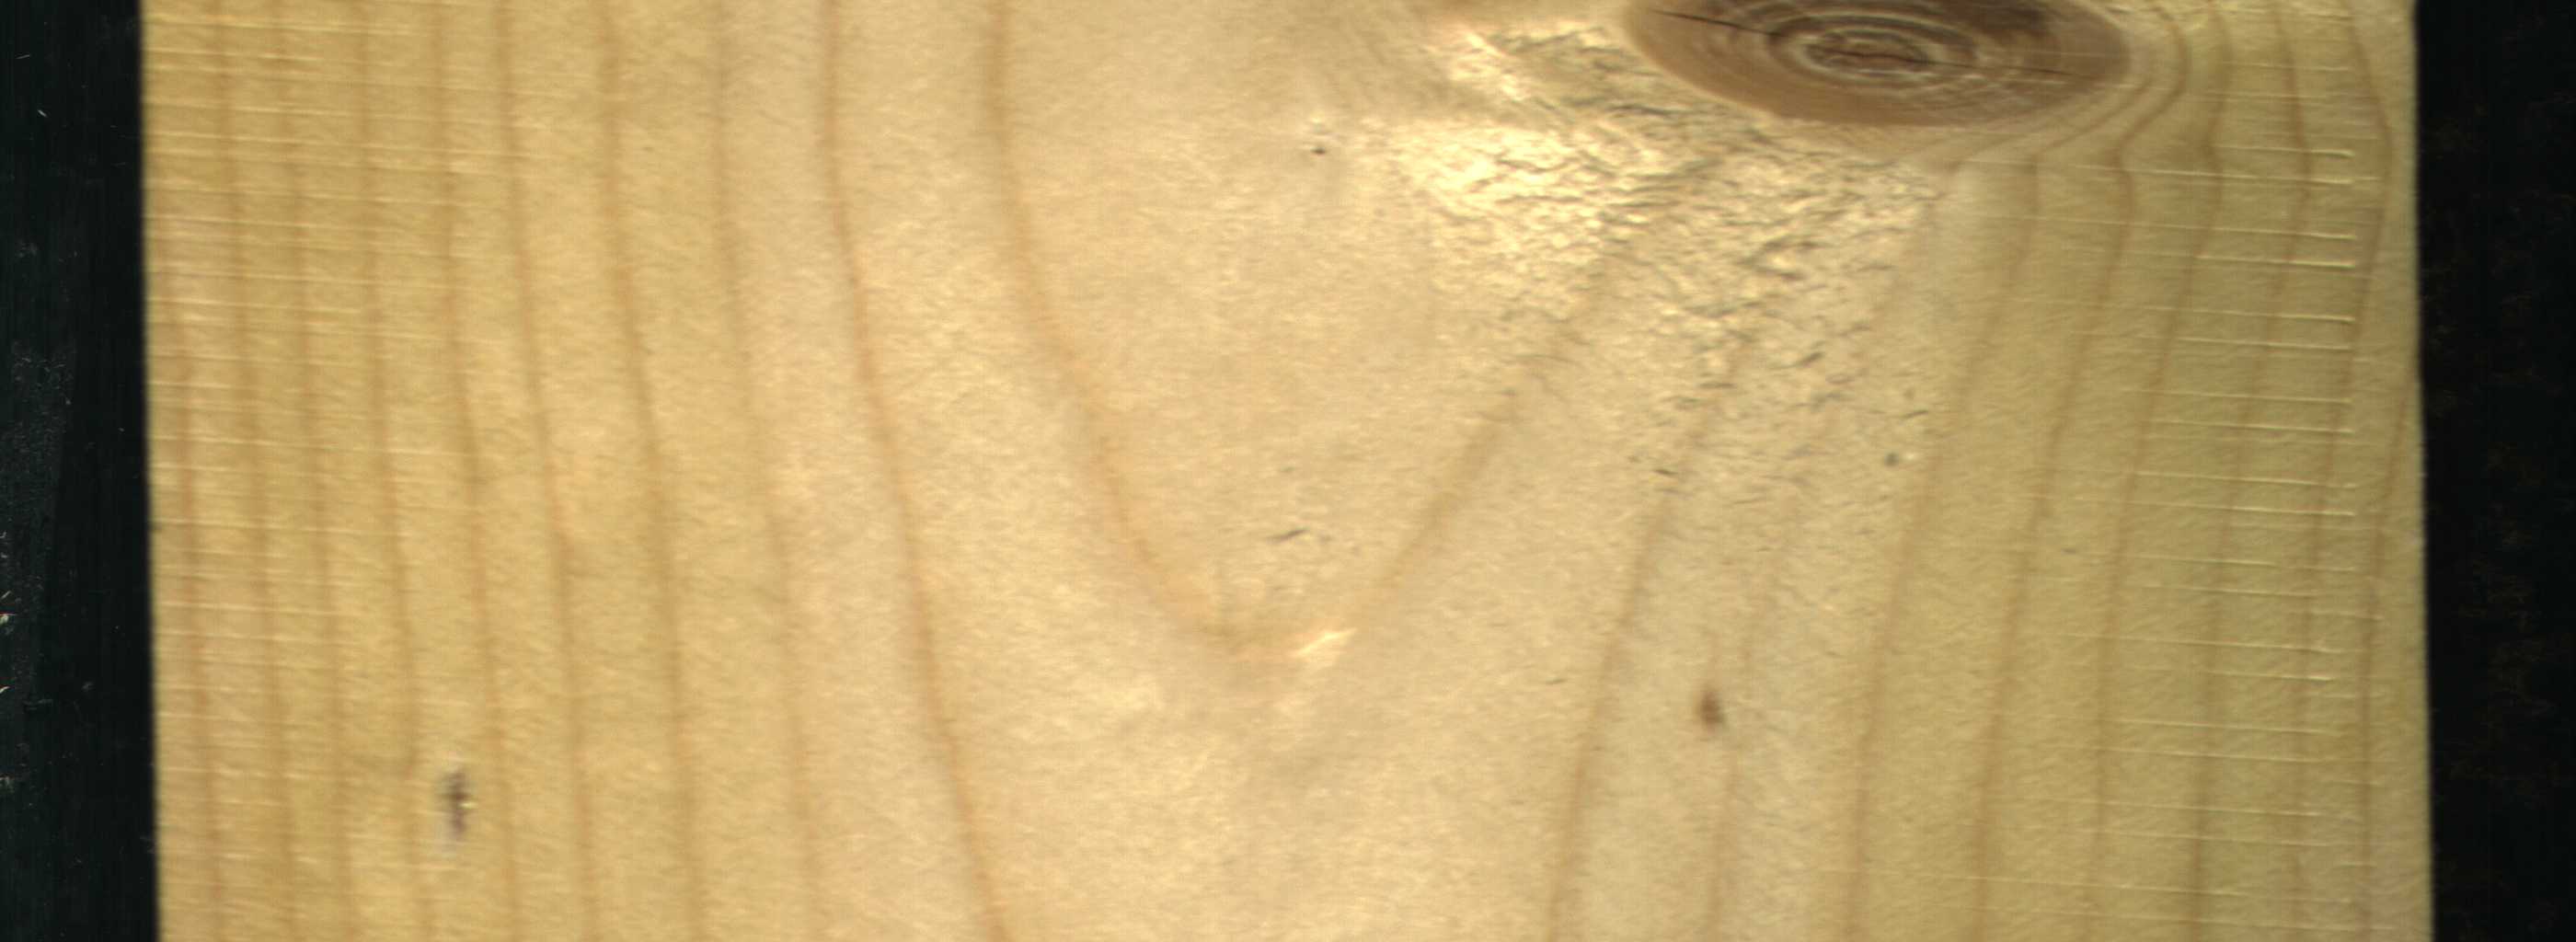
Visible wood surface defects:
knot_with_crack
knot_with_crack